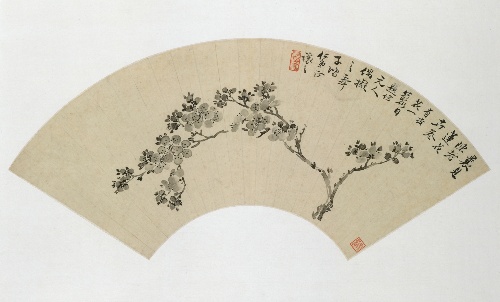
Title: 清  吳熙載  杏花  扇面|Apricot
Artist: Wu Xizai
Artist bio: Chinese, 1799–1870
Date: 19th century
Object type: Folding fan mounted as an album leaf
Classification: Paintings
Medium: Folding fan mounted as an album leaf; ink and color on alum paper
Culture: China
Period: Qing dynasty (1644–1911)
Dimensions: 7 3/8 x 21 1/2 in. (18.7 x 54.6 cm)
Department: Asian Art
Credit line: Gift of Robert Hatfield Ellsworth, in memory of La Ferne Hatfield Ellsworth, 1986
Accession year: 1986
Repository: Metropolitan Museum of Art, New York, NY
Tags: Fruit